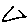
Label: triangle